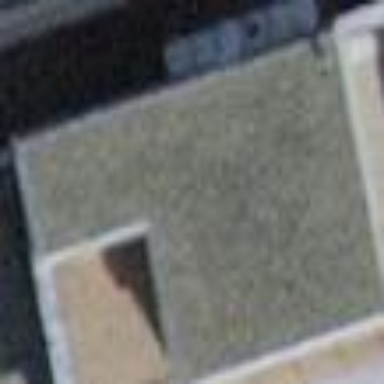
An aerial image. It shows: The building has flat roof that is oriented across.